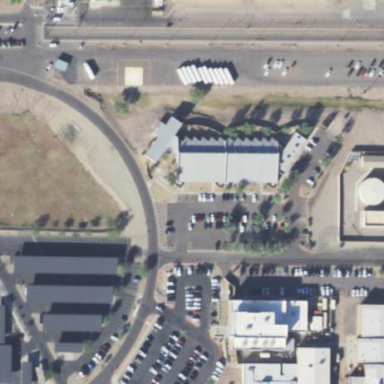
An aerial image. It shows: Parking area.